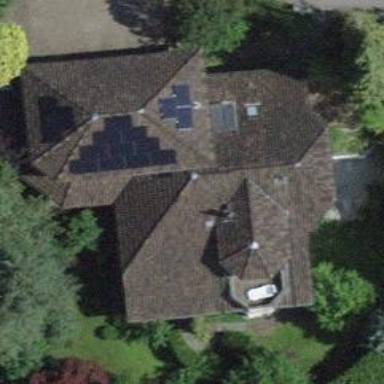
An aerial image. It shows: Solar power generator.